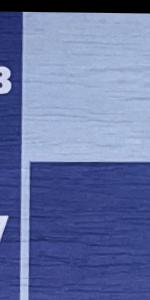
Label: Empty